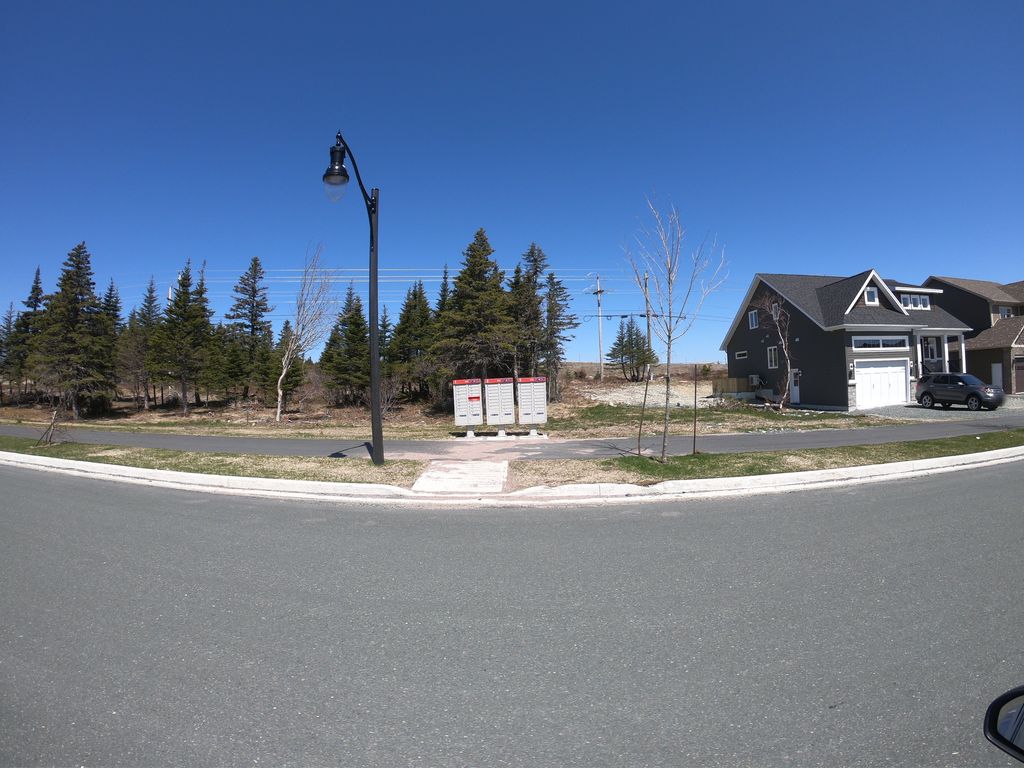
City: st_johns